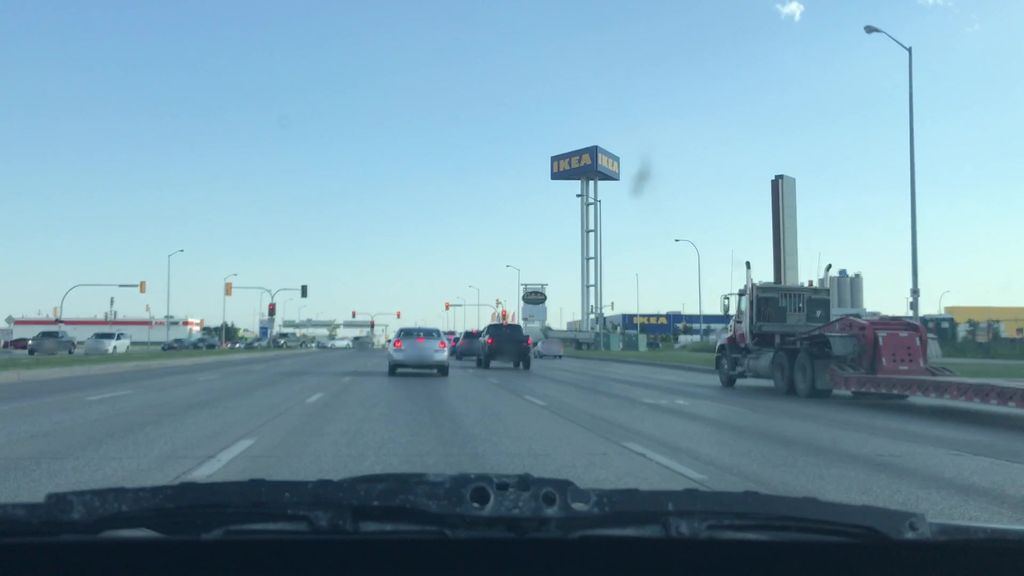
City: winnipeg